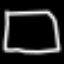
Label: square